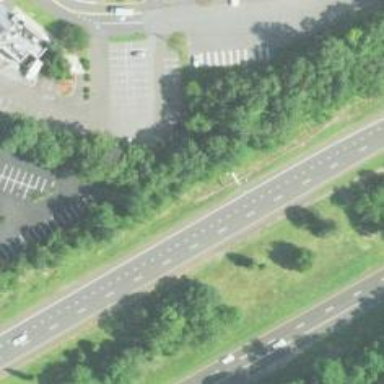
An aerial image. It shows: Motorway junction.